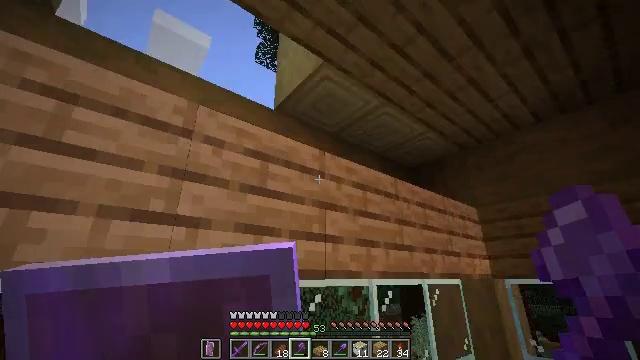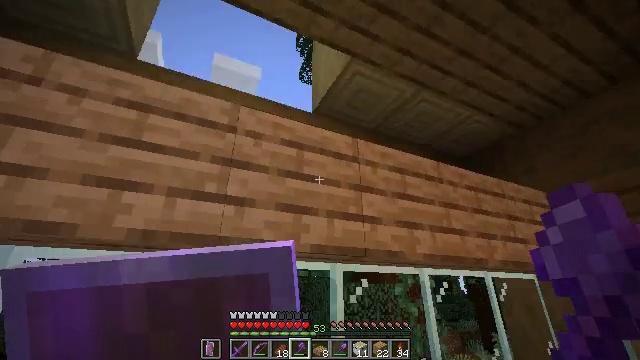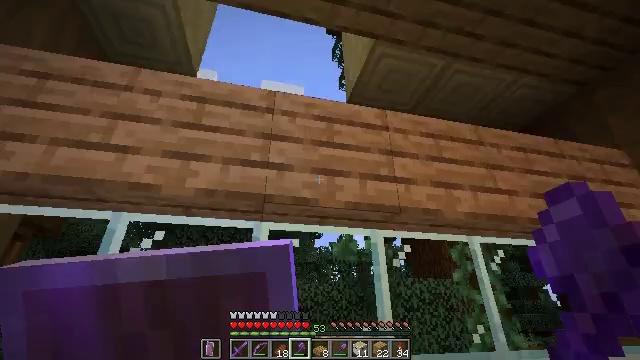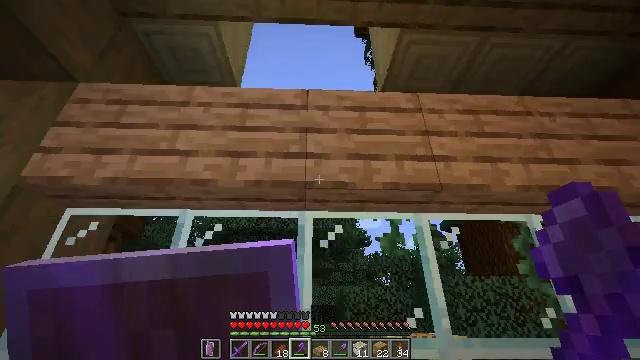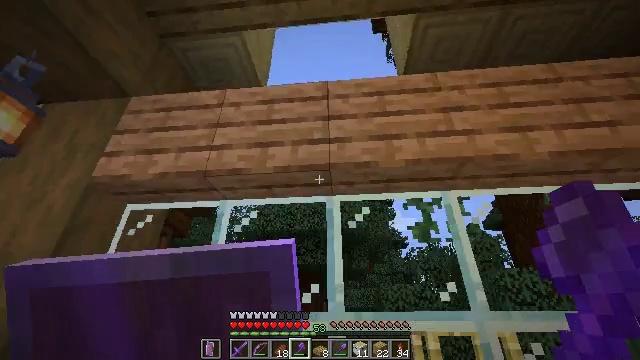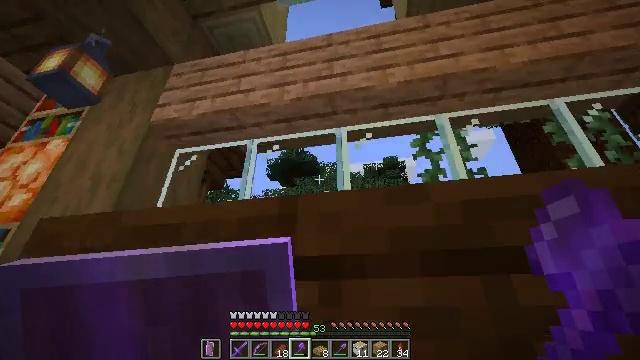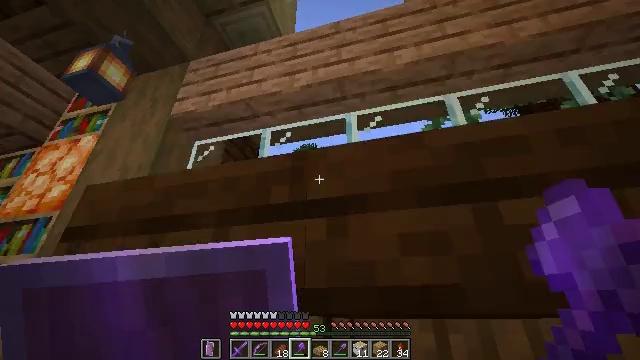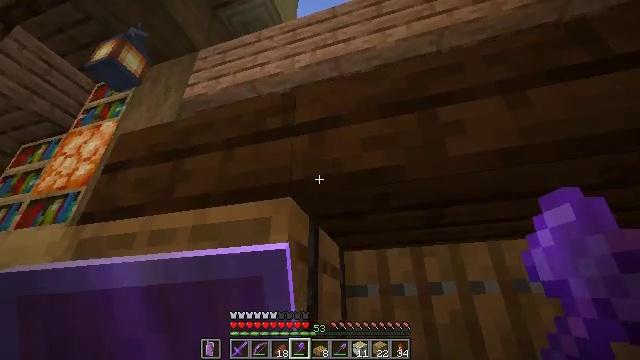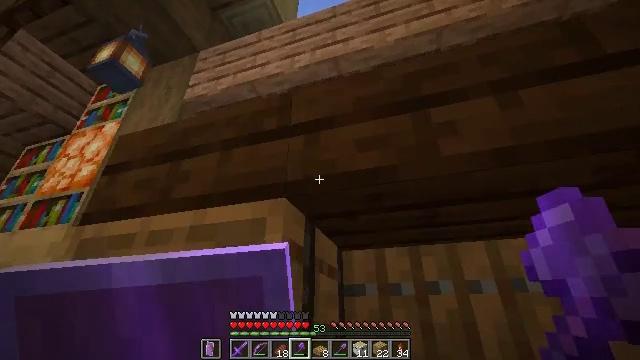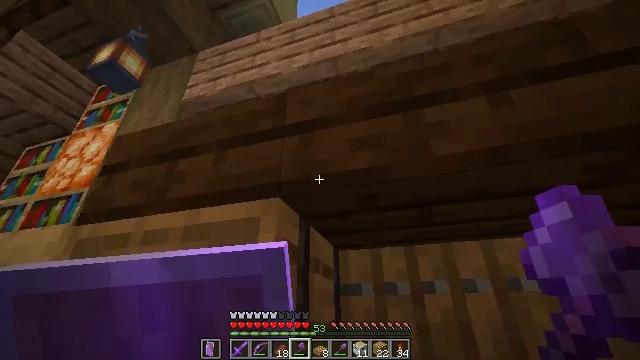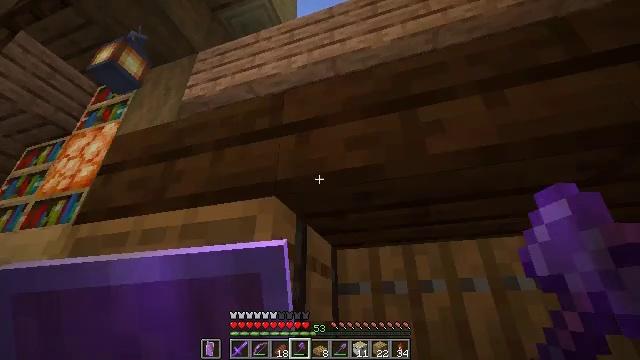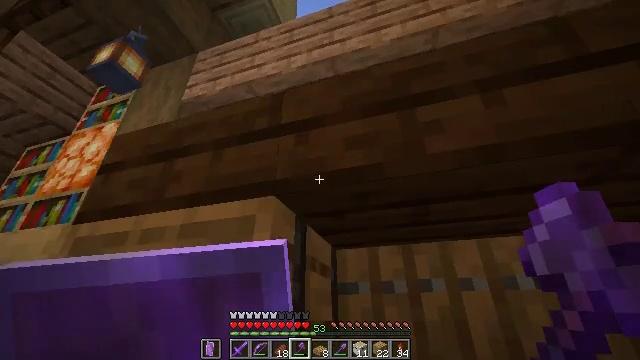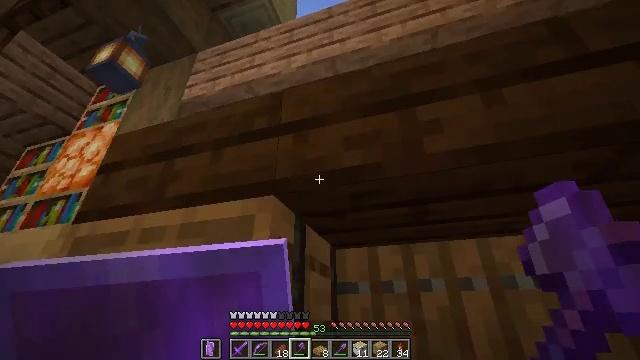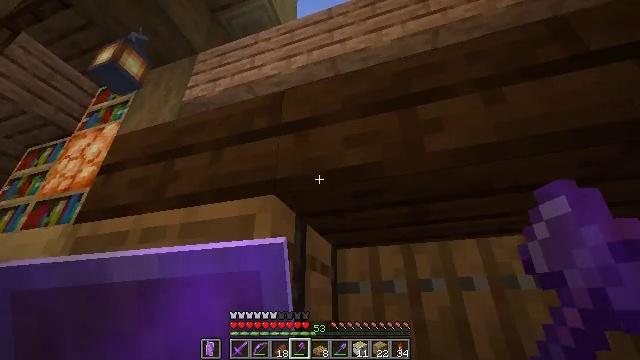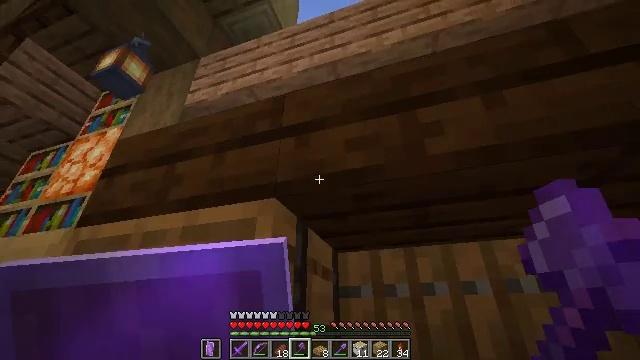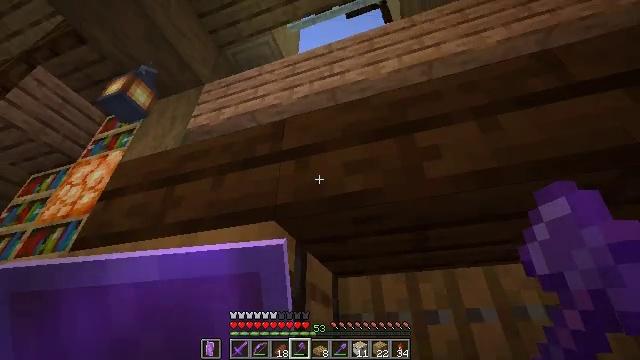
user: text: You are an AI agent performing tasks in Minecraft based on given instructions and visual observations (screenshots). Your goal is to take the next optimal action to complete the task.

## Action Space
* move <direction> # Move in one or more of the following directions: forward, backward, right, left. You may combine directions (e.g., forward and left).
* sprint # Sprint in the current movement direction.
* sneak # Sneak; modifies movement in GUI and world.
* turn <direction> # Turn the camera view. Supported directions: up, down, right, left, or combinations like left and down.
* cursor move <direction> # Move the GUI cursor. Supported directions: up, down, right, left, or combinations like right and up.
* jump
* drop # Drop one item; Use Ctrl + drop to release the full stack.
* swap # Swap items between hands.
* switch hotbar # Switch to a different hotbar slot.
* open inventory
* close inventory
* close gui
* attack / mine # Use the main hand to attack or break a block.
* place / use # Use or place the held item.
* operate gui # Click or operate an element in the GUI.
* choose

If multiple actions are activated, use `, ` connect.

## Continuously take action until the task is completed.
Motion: motion action
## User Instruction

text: Retrieve oak planks from the wooden block.
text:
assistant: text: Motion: move forward and move right, turn left and up
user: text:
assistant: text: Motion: move forward, turn left and up
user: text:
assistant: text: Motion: move forward, turn left and up
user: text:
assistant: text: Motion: turn left and up
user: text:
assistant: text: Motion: turn left
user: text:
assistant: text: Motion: turn left
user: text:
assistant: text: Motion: turn left
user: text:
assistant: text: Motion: no_op
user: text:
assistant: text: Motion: no_op
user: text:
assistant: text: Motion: no_op
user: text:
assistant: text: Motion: no_op
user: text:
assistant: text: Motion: no_op
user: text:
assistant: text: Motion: no_op
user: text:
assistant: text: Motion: no_op
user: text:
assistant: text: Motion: turn up
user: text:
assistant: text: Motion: turn up
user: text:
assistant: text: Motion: move back, turn up
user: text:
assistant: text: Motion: move back
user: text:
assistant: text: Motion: move back
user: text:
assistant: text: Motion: move back
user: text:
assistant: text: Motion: move back
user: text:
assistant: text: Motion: move back
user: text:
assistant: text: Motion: move back
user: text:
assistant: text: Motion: move back
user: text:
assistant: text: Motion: move back
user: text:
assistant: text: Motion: move back
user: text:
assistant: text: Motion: move back
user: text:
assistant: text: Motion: move back
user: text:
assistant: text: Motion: move back
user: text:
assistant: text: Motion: no_op